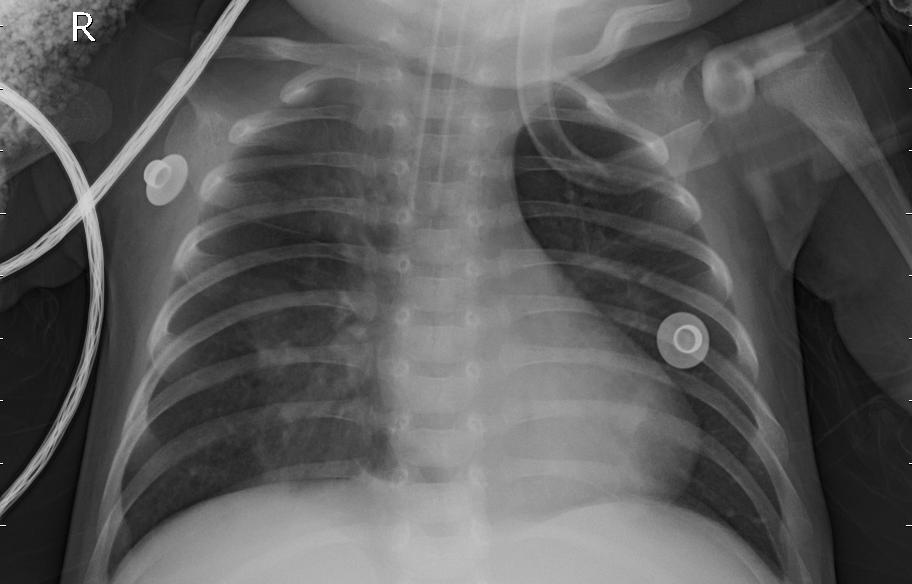
Diagnosis: PNEUMONIA